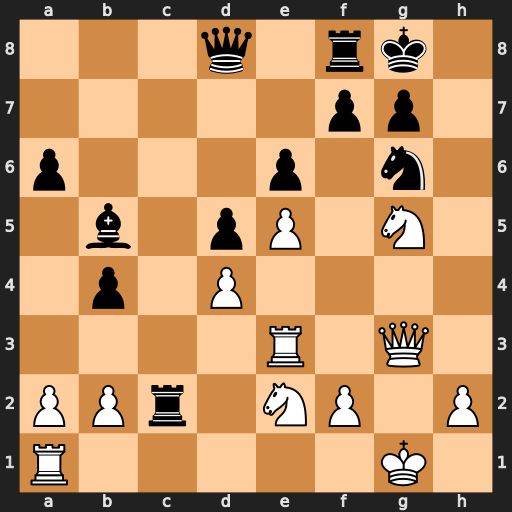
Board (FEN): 3q1rk1/5pp1/p3p1n1/1b1pP1N1/1p1P4/4R1Q1/PPr1NP1P/R5K1
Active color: w
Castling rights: -
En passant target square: -
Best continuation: Nf4 Nxf4 Qxf4 f6 Nxe6